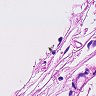
Metastatic tissue present: no